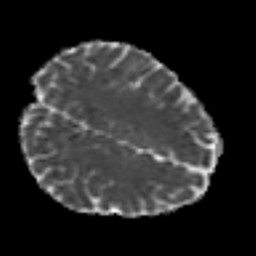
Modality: MD
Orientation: axial
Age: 40
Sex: male
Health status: healthy
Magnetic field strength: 3 T
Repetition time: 7 s
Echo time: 0.0926 s